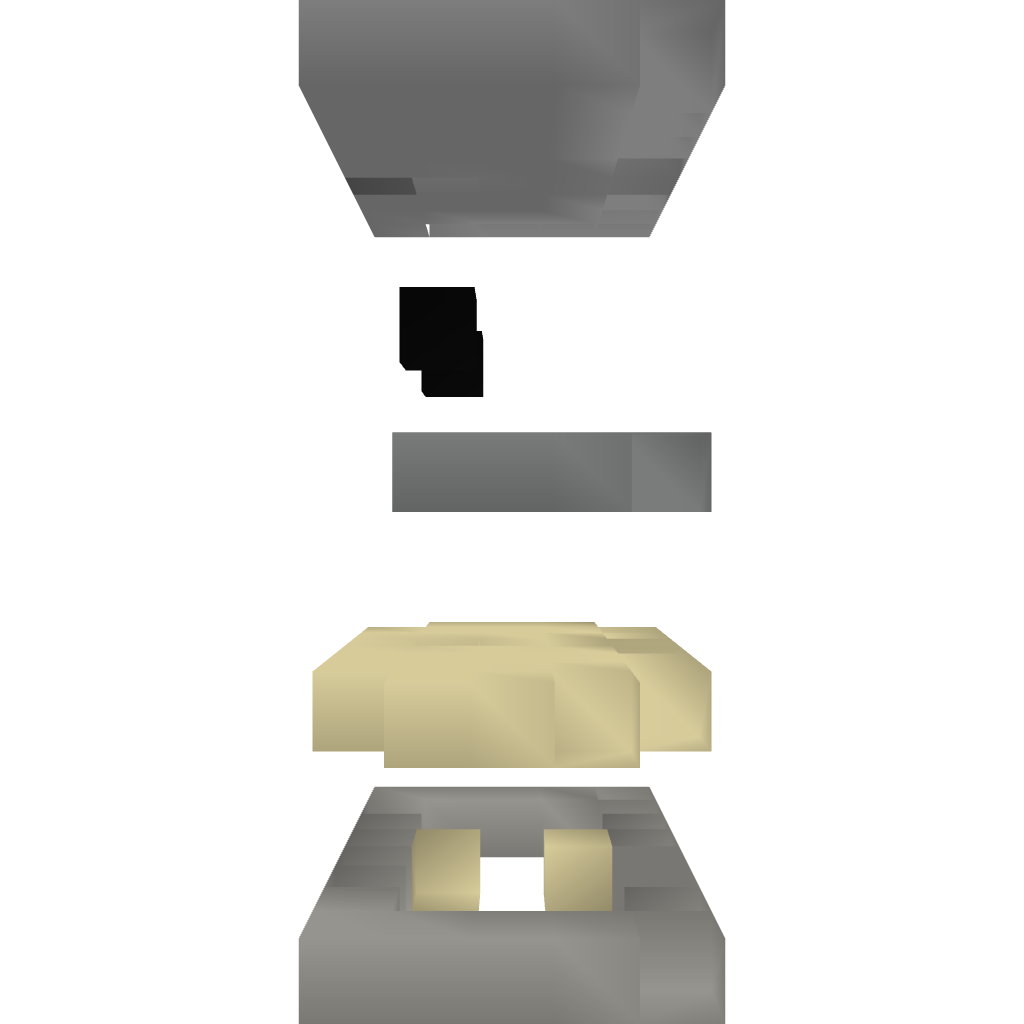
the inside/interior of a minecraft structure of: Compact cobble generator